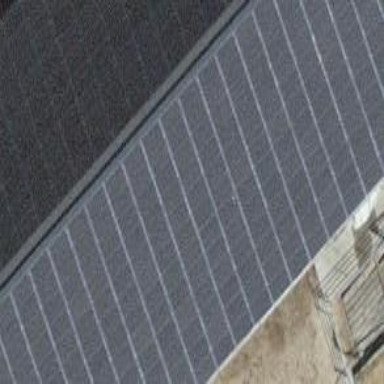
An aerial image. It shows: Solar photovoltaic panel generator.